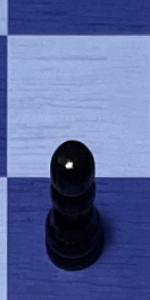
Label: Pawn_Black